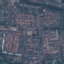
Land use / land cover class: Residential